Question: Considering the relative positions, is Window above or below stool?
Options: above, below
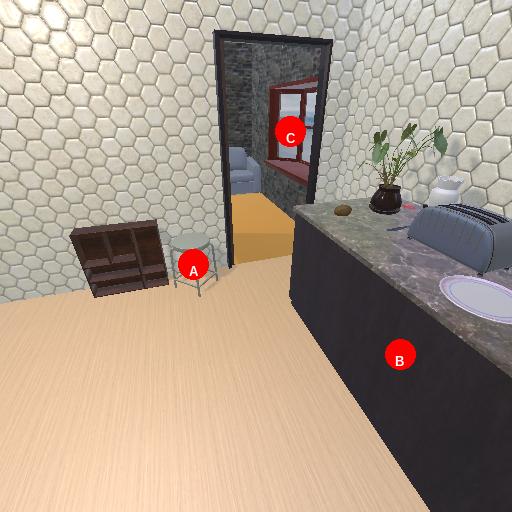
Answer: above